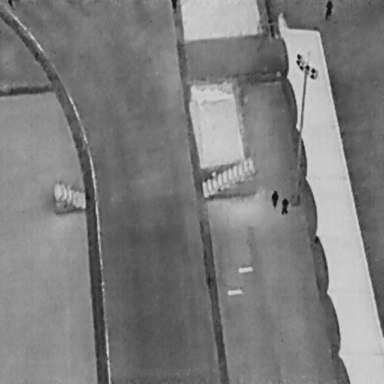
There are four People in the infrared image.